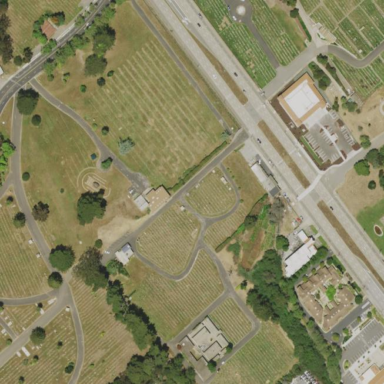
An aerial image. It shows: Cemetery.